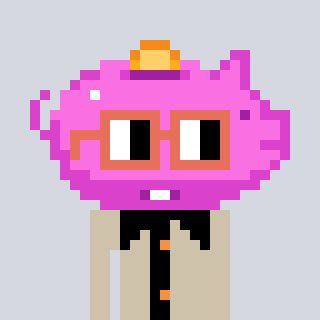
a pixel art character with square orange glasses, a piggybank-shaped head and a bege-colored body on a cool background